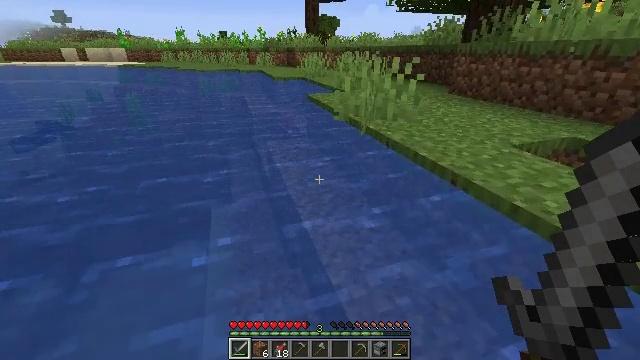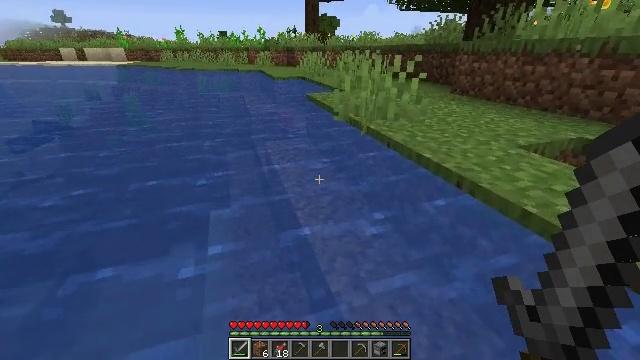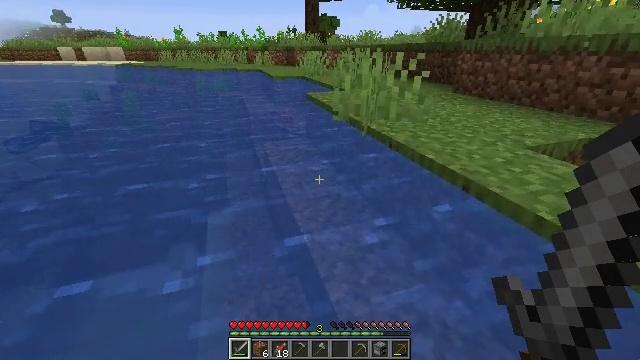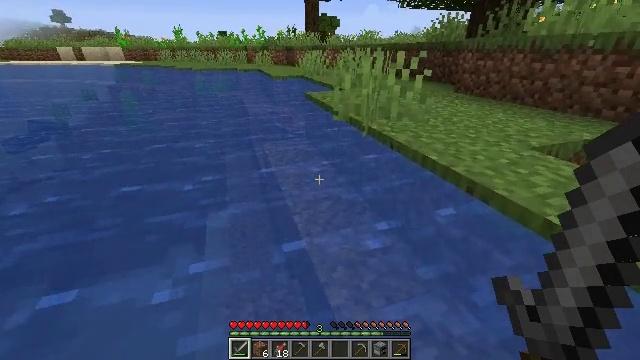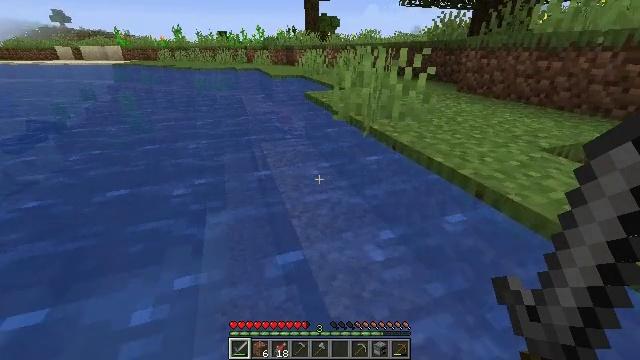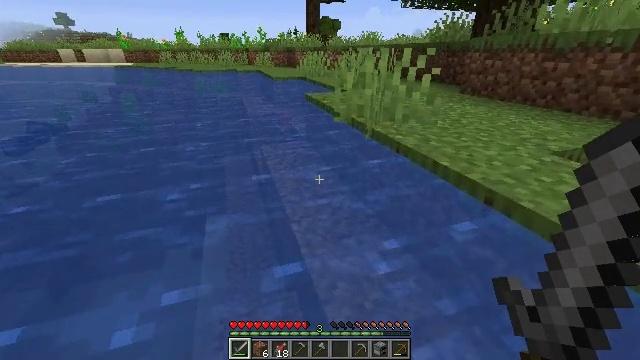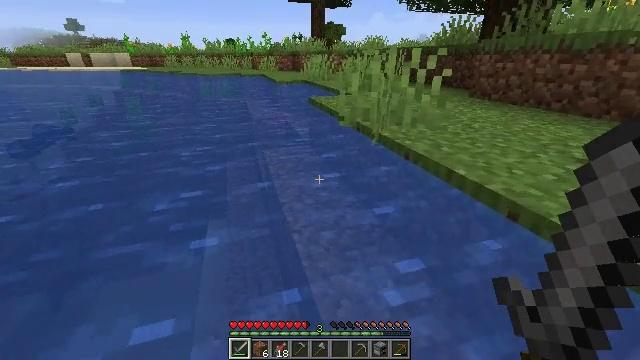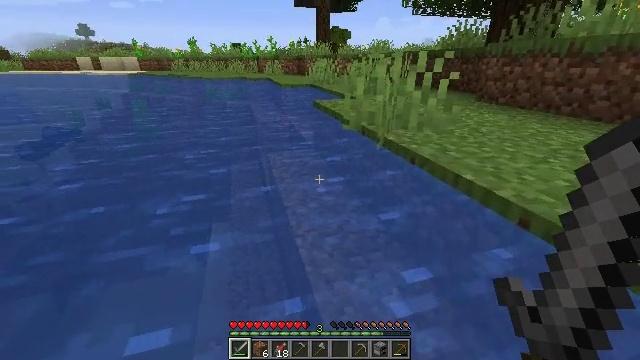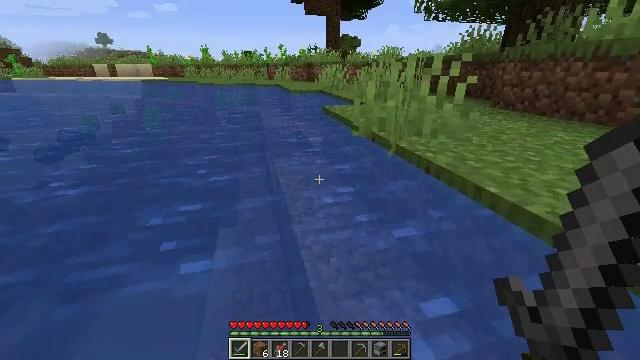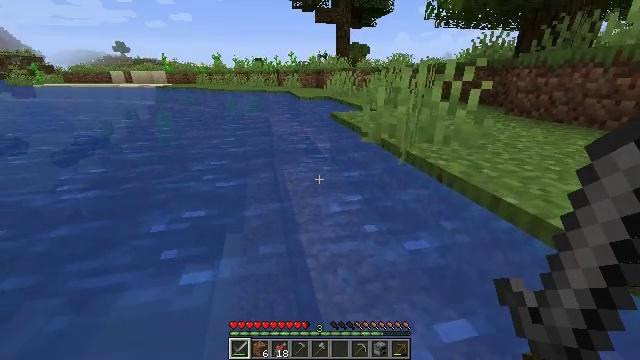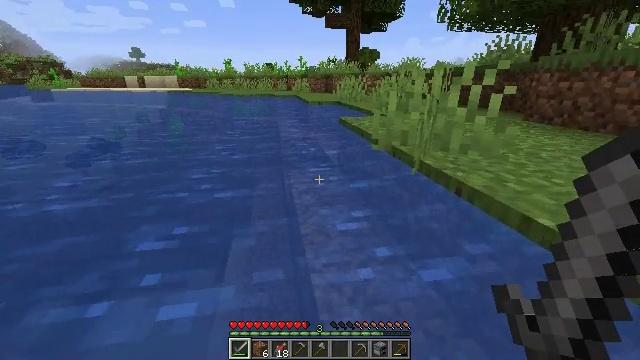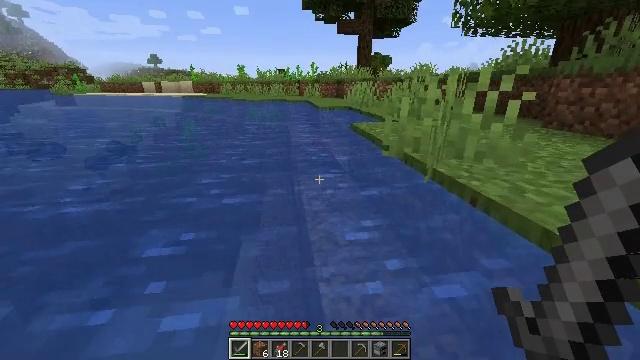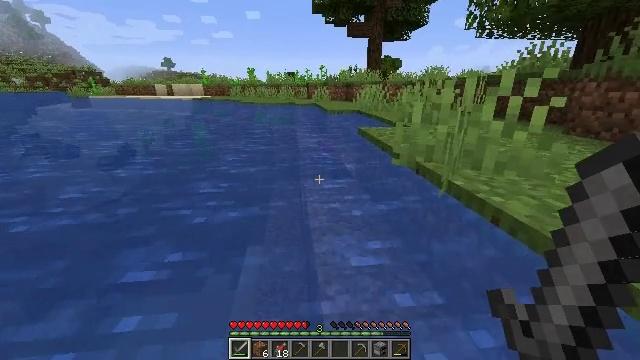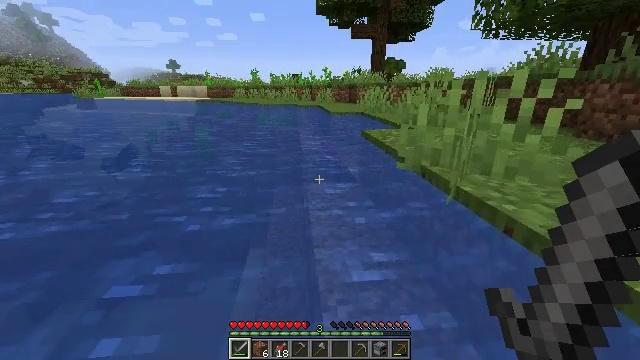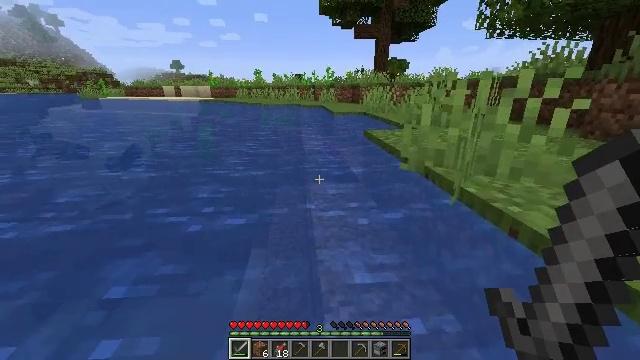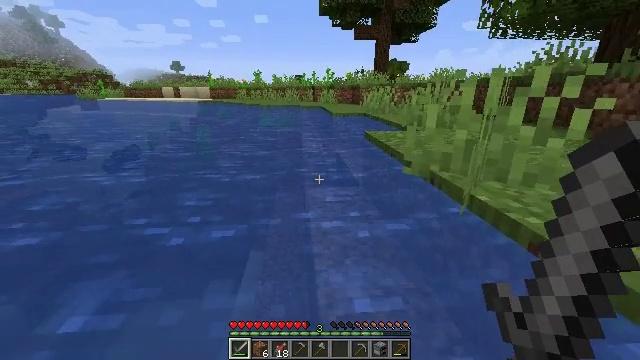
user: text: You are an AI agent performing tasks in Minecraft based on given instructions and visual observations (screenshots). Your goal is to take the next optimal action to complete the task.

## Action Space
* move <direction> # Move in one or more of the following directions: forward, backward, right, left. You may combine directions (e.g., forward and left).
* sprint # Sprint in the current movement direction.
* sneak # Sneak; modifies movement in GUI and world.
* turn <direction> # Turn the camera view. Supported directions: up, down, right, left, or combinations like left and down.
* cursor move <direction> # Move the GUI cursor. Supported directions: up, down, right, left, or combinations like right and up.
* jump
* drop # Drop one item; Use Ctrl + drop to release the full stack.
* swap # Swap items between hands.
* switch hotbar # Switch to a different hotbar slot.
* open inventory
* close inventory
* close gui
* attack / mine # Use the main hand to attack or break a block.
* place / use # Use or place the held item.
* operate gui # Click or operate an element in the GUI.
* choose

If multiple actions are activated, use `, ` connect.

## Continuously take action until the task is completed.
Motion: motion action
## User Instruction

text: Break the seagrass in the ocean.
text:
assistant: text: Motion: move forward, sprint
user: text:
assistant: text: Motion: move forward, sprint
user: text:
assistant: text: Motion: move forward, sprint
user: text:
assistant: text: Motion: move forward, sprint
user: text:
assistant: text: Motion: move forward
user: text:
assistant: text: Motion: move forward
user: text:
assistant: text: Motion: move forward, turn left
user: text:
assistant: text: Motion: move forward, turn left and up
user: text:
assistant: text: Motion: move forward, turn left and up
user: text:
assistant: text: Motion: move forward, turn left and up
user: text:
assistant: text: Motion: move forward, turn left and up
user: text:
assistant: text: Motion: move forward, turn left
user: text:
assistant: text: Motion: move forward
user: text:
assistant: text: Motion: move forward
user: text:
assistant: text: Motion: move forward
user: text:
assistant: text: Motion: move forward
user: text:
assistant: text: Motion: move forward
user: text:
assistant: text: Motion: move forward
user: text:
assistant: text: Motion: move forward
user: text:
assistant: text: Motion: move forward
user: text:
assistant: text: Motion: move forward
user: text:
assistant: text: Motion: move forward
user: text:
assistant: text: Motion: move forward
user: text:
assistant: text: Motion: move forward
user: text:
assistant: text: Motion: move forward
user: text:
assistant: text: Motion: move forward
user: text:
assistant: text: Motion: move forward
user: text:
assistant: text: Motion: move forward
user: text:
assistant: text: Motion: move forward
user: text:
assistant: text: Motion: move forward